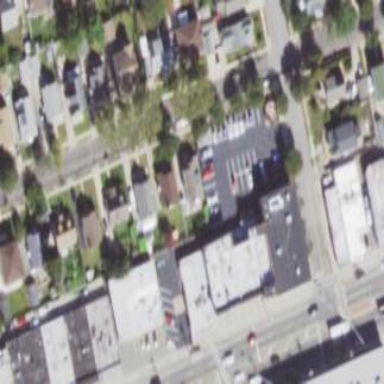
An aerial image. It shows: Retail building that also serves as fire station.